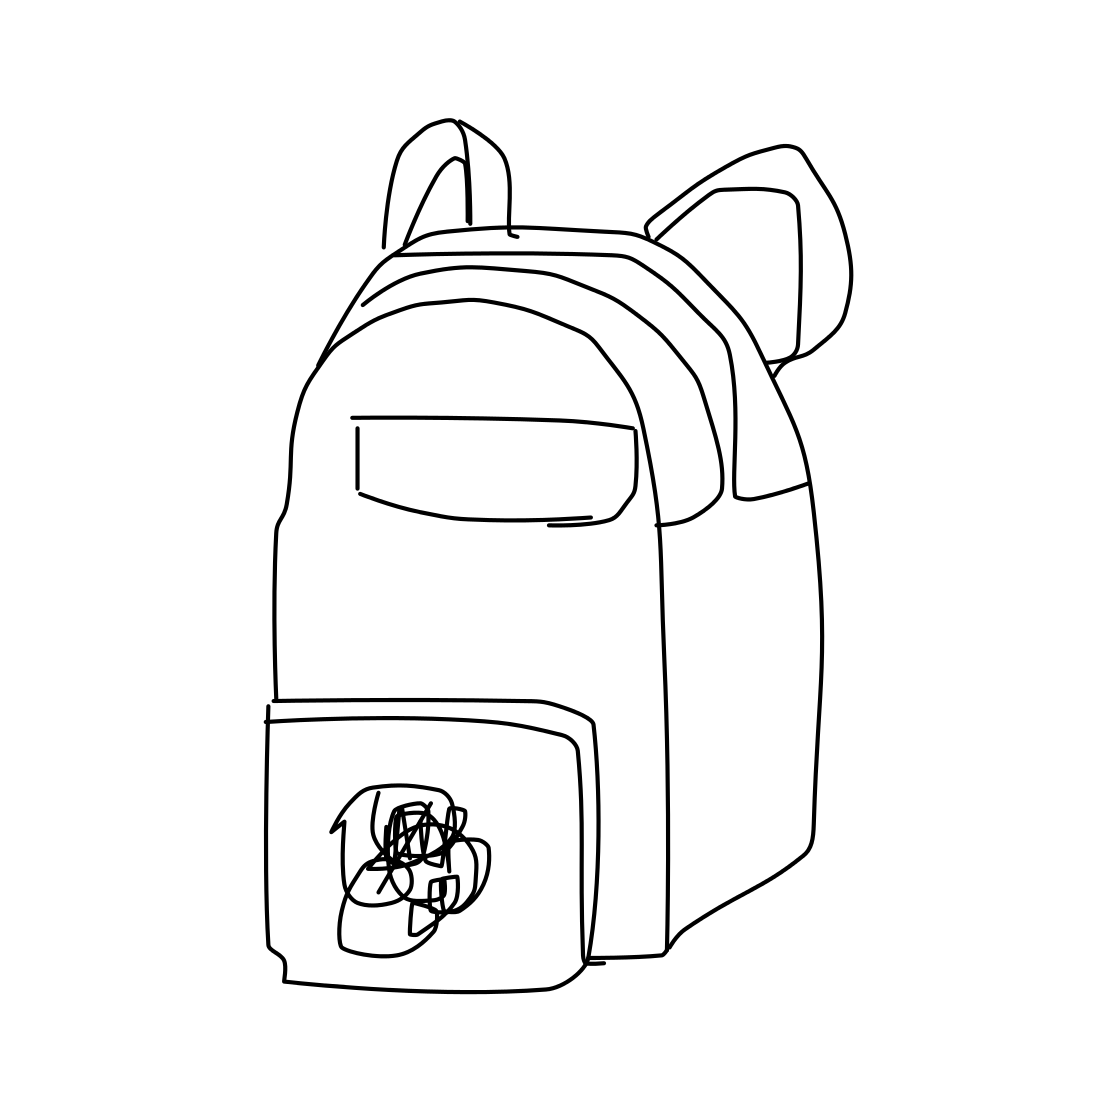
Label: backpack